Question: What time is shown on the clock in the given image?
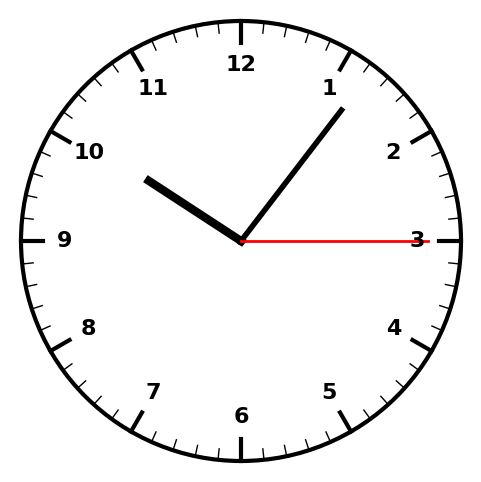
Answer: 10:06:15